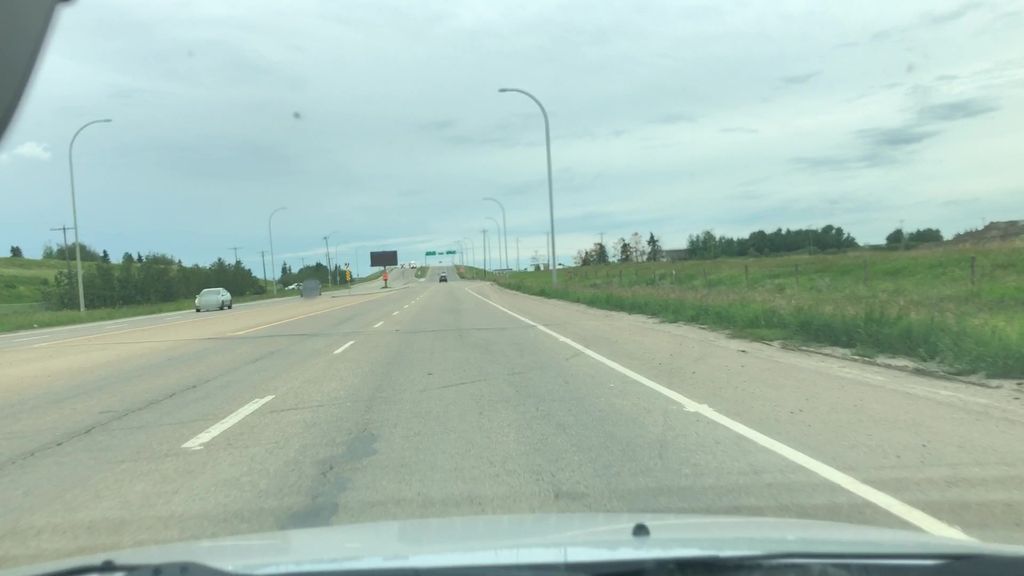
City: edmonton